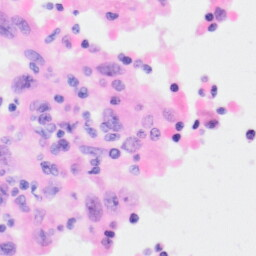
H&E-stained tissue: Kidney